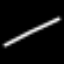
Label: line